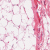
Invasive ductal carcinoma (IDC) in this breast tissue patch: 0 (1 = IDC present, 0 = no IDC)